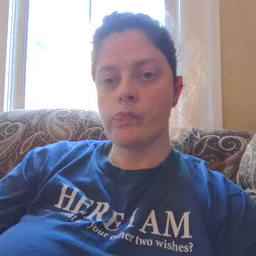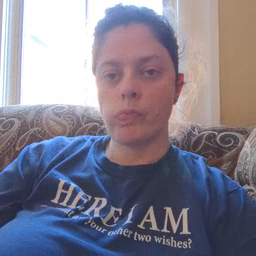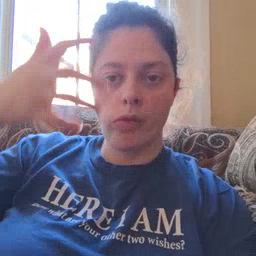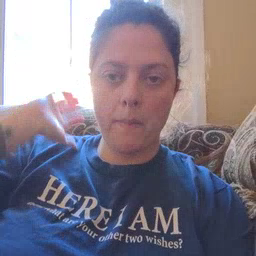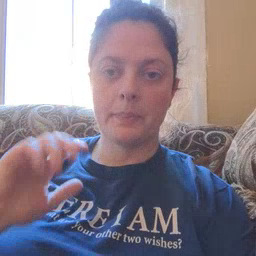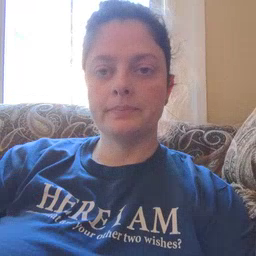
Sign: lion